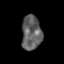
Tissue: skin
Cell type: Epithelial cells
Senescence score: 0.9046
Nuclear area (px): 668
Mean DAPI intensity: 96.588